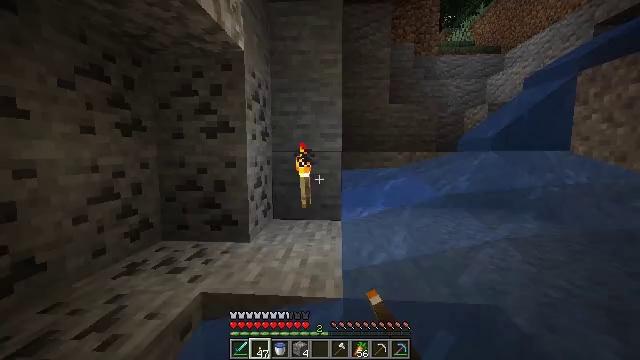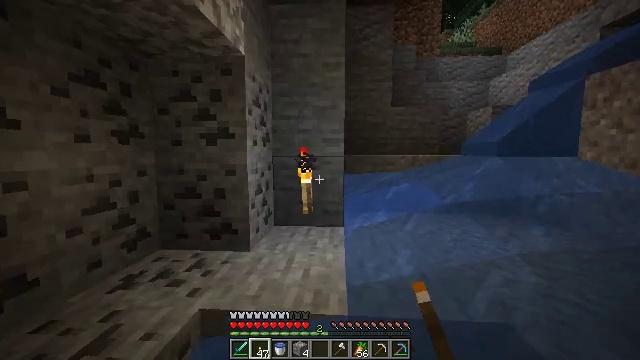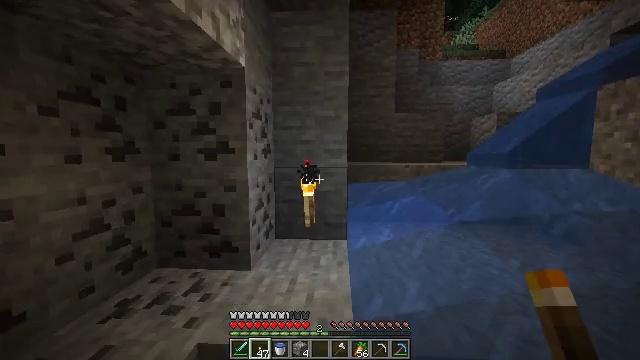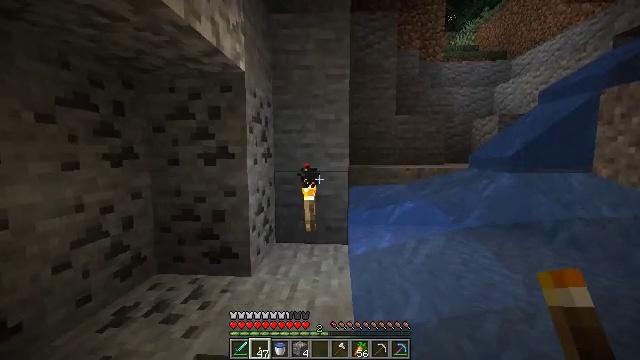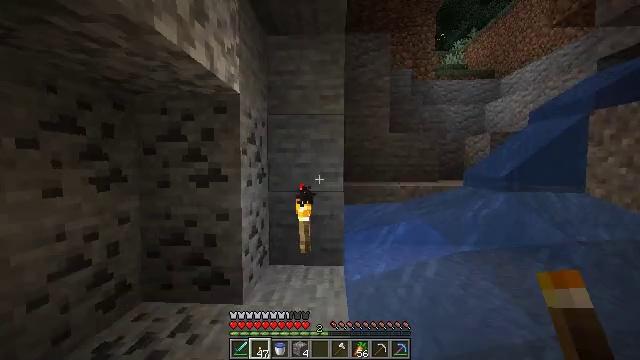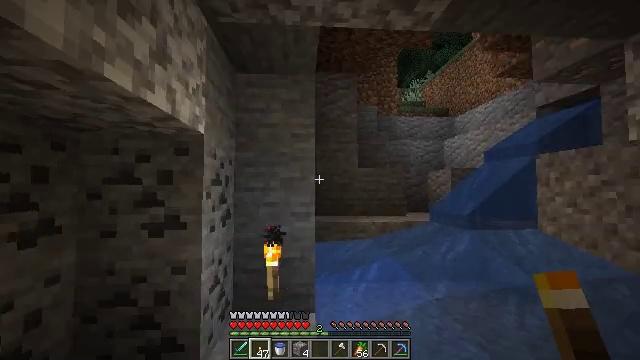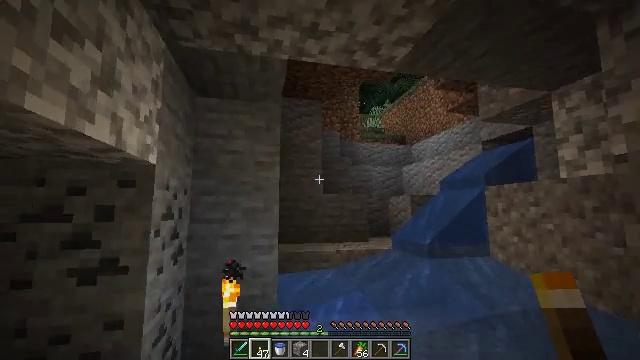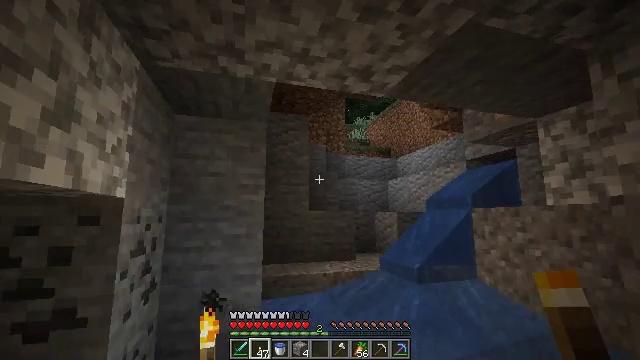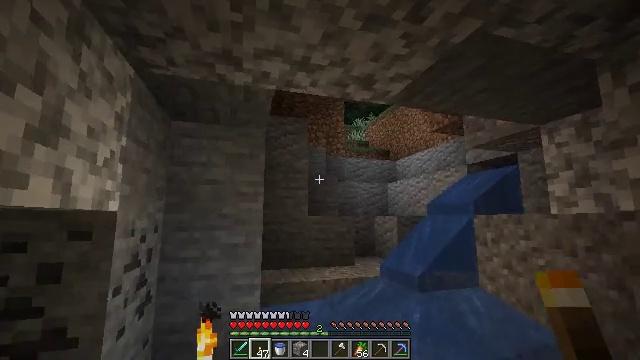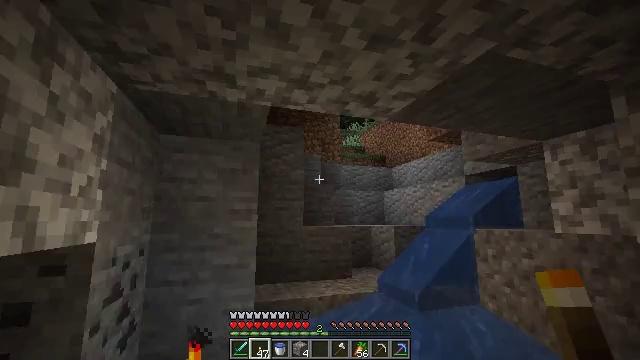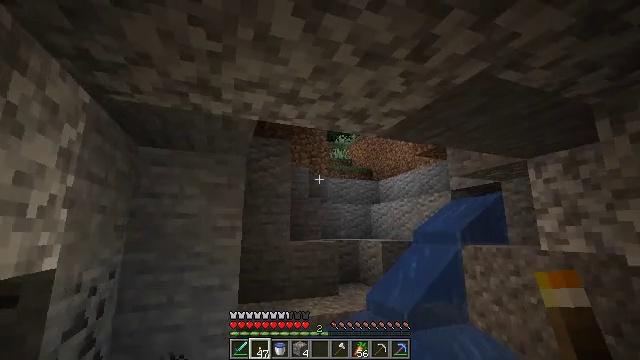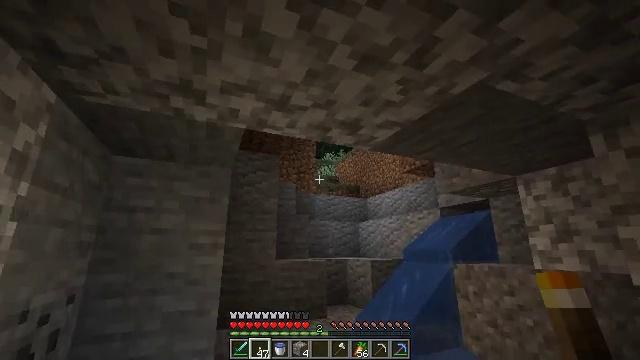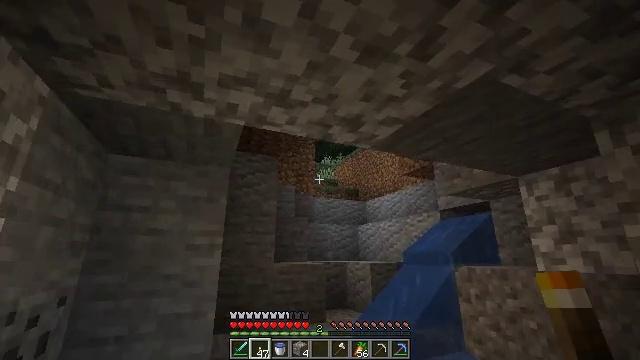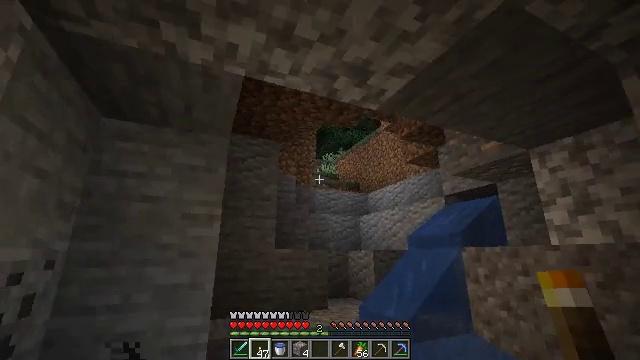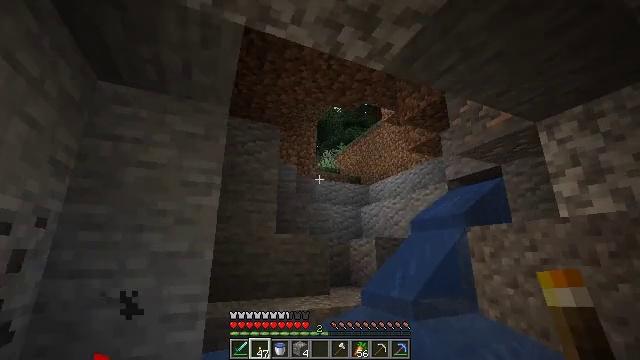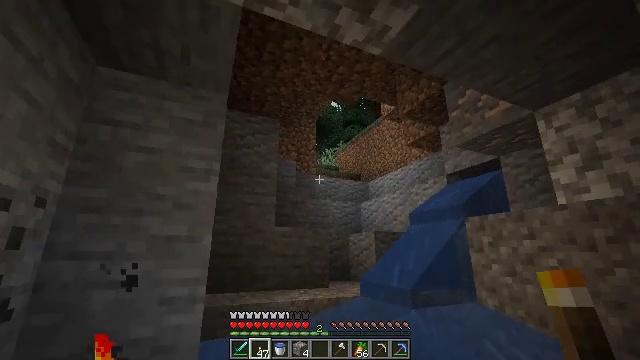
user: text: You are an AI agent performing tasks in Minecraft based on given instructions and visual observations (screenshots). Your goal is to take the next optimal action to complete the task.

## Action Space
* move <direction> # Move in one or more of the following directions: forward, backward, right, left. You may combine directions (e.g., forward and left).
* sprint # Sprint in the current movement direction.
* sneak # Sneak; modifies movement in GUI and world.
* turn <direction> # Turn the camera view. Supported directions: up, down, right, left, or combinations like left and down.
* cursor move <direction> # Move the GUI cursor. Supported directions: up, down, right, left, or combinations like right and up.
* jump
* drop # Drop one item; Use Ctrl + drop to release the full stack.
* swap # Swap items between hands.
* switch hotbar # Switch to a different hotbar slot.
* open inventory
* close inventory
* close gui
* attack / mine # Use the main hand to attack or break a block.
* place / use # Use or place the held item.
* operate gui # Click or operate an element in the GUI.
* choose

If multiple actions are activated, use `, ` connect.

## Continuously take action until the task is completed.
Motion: motion action
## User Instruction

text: Collect iron ore blocks.
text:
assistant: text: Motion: move forward, jump
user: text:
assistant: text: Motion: move forward, jump
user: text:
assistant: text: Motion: move forward, jump
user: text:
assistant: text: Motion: move forward, turn right and up, jump
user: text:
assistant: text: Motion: move forward, turn right and up, jump
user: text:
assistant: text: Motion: move forward, turn right and up, jump
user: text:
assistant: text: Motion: move forward, turn right and up, jump
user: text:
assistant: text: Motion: move forward, jump
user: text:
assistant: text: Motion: move forward, turn right, jump
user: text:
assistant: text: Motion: move forward, turn right and up, jump
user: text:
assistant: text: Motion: move forward, turn right and up, jump
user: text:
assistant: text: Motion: move forward, jump
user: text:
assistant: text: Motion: move forward, jump
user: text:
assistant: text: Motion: move forward, jump
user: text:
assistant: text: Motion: move forward, jump
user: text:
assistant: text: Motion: move forward, jump
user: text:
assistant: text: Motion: move forward, jump
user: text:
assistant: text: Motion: move forward, jump
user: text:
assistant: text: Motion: move forward, jump
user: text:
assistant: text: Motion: move forward, jump
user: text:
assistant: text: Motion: move forward, jump
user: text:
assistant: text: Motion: move forward, turn left
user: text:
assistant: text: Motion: move forward, turn left
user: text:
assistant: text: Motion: turn left and down
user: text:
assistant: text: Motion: turn left and down
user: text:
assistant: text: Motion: turn left and down
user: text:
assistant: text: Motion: turn left and down
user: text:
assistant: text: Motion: turn left and down
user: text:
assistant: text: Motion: turn left and down
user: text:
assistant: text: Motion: move right, turn down